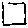
Label: square